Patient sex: M
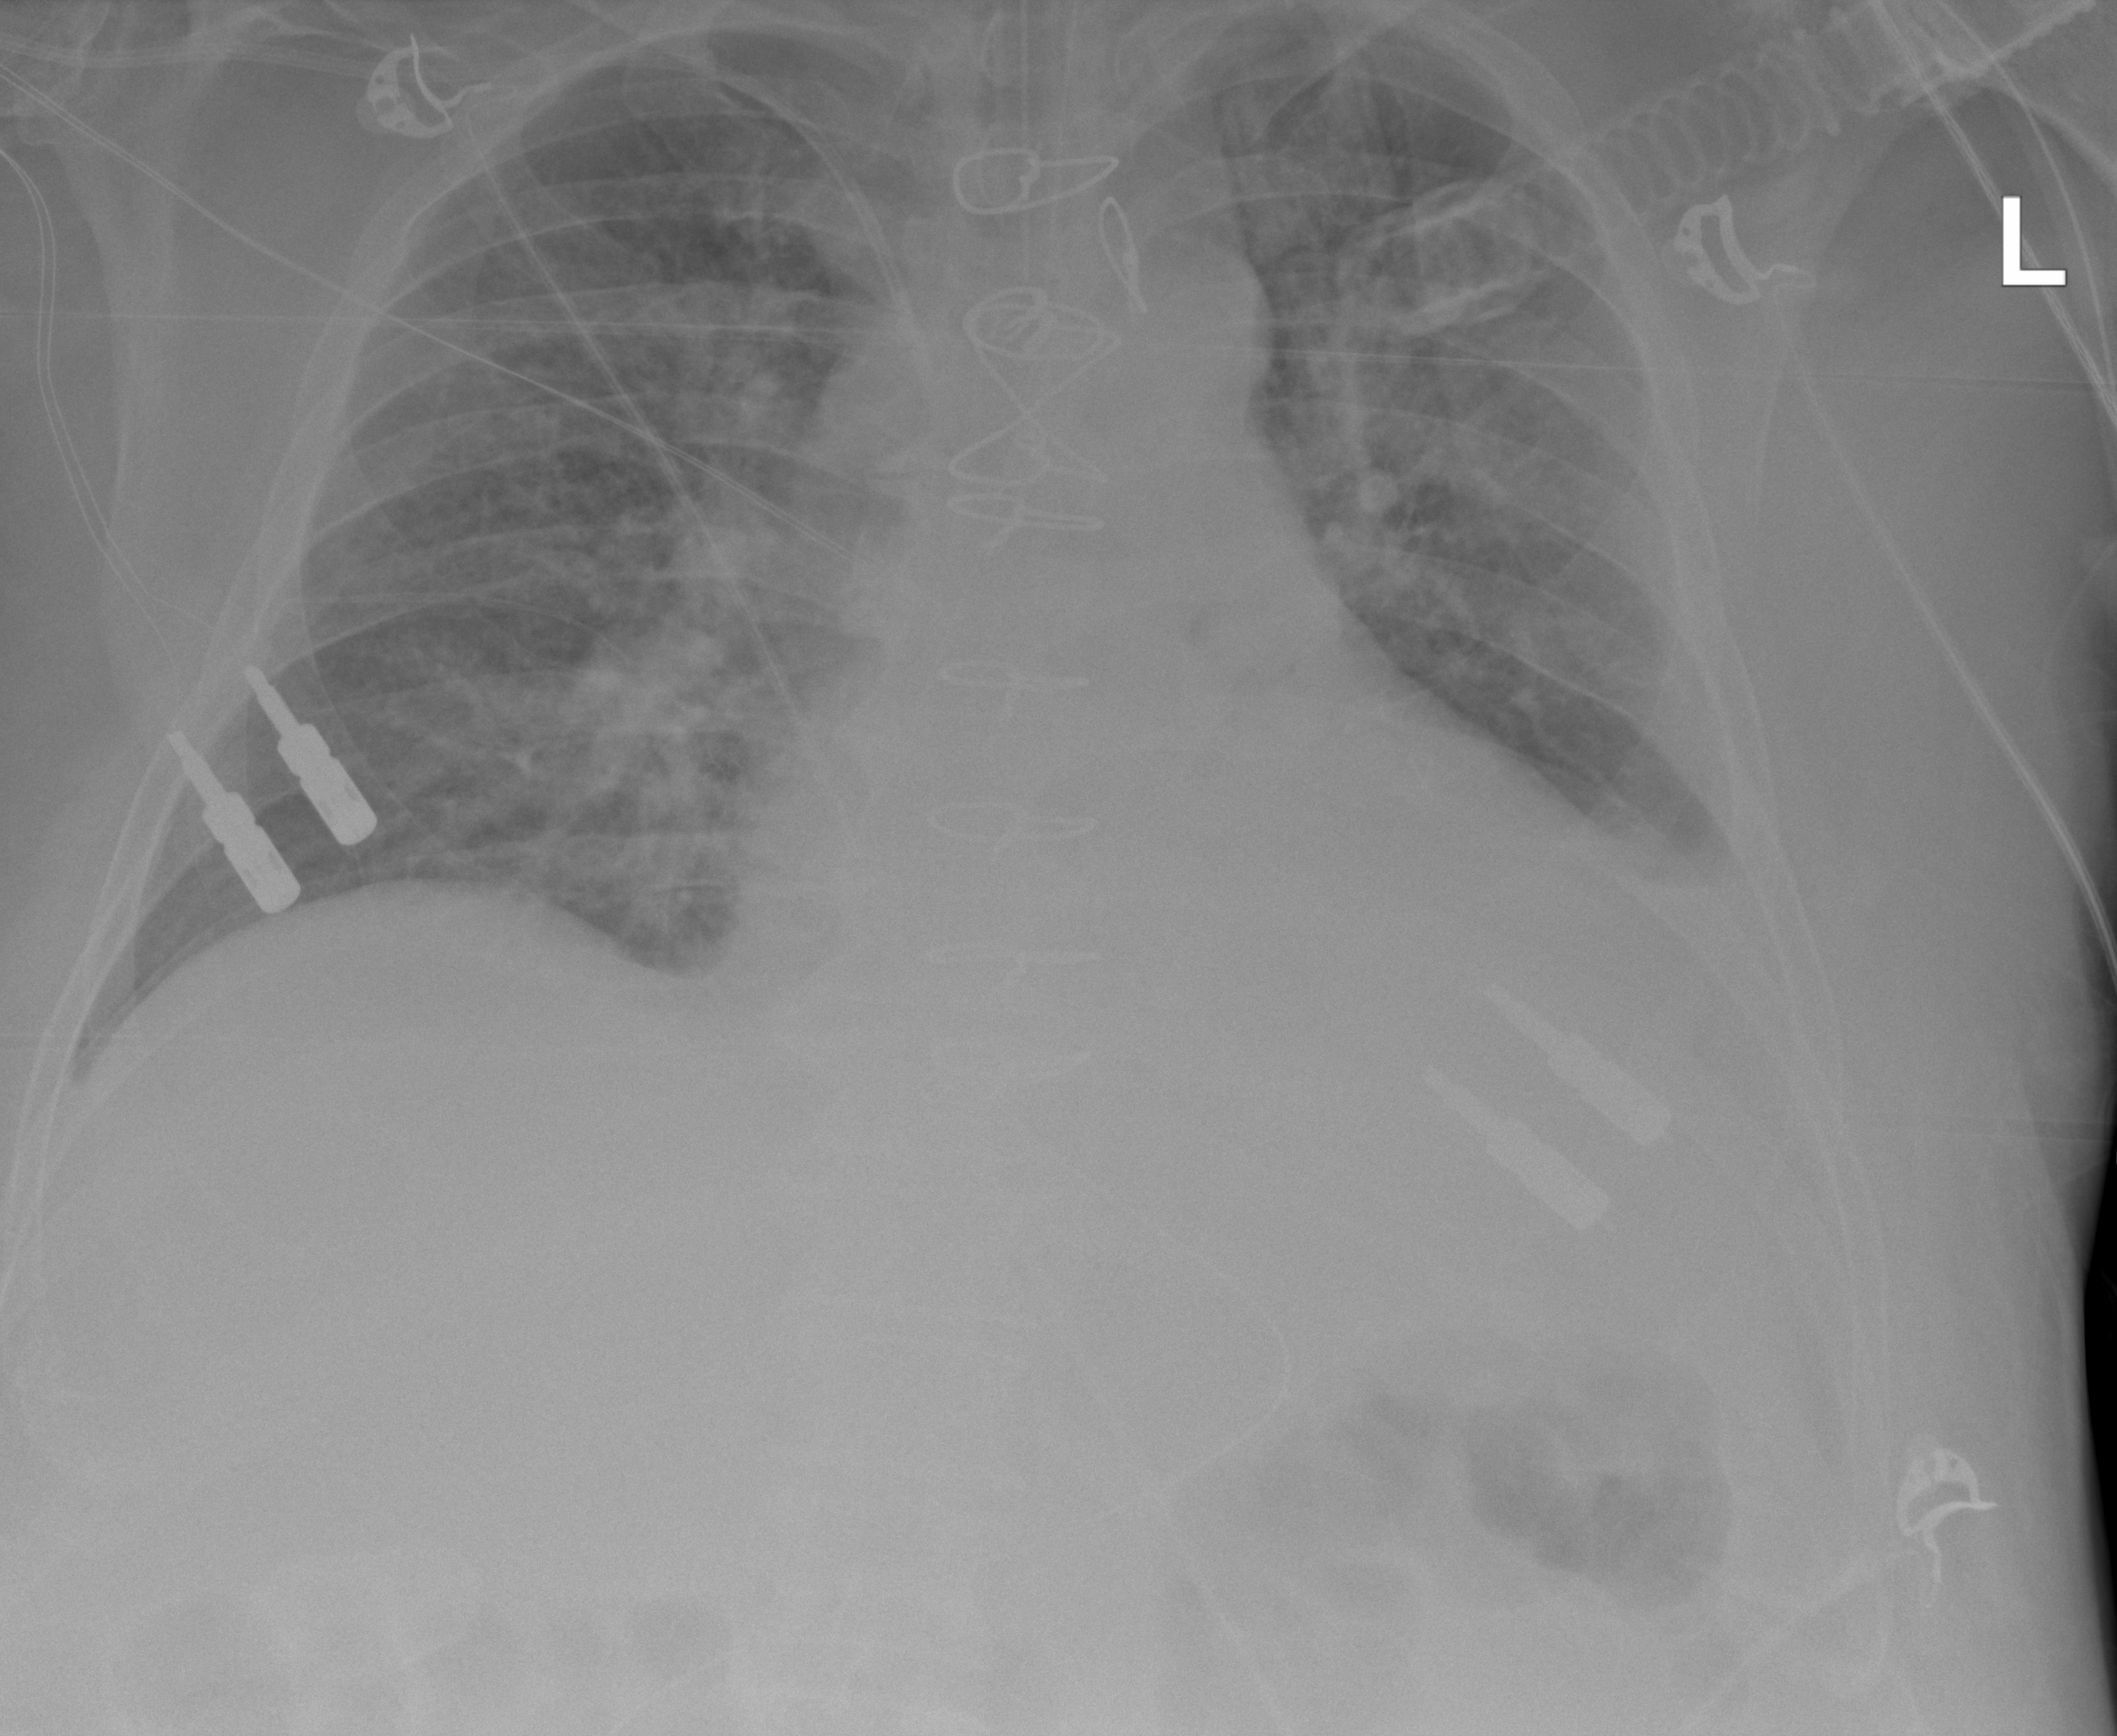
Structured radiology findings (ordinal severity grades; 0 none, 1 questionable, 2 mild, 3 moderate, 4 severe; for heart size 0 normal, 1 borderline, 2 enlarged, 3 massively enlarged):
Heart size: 2
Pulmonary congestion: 2
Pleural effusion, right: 0
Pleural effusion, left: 3
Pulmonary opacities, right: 2
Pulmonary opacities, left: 2
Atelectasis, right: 2
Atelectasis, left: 2